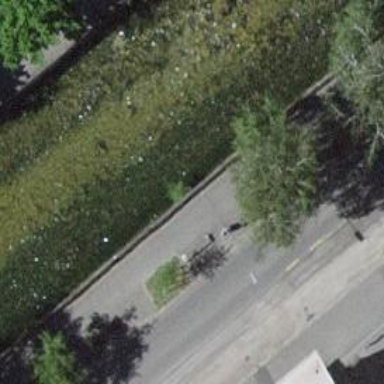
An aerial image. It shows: Brown bench in the vicinity.